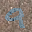
Label: 9